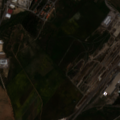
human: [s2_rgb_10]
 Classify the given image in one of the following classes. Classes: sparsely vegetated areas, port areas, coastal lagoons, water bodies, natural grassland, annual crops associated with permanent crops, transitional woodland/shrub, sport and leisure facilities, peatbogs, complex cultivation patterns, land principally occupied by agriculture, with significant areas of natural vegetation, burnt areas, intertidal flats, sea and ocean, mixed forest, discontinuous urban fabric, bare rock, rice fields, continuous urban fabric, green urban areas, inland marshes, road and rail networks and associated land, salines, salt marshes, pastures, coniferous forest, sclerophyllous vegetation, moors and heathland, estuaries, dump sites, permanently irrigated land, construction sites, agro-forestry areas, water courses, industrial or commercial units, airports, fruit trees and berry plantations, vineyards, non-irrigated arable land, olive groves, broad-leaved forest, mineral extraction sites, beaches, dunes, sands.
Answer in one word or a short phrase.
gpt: industrial or commercial units, road and rail networks and associated land, permanently irrigated land, olive groves, natural grassland